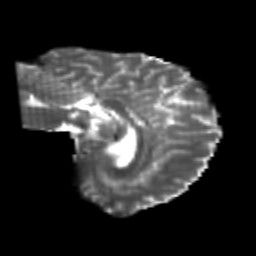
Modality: T2w
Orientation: sagittal
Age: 20
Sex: male
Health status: healthy
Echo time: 0.074 s